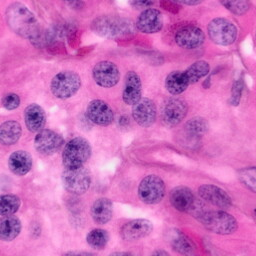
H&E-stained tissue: Pancreatic